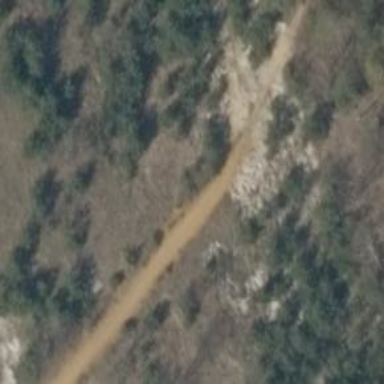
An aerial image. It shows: Gravel track with grade2 quality.